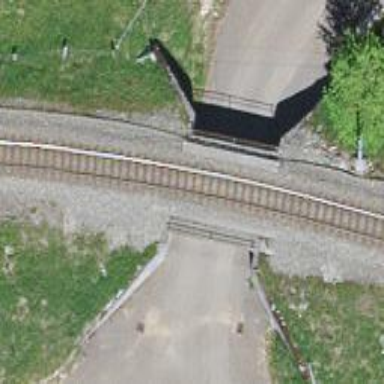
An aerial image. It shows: Narrow-gauge railway bridge with electrified contact line.